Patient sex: M
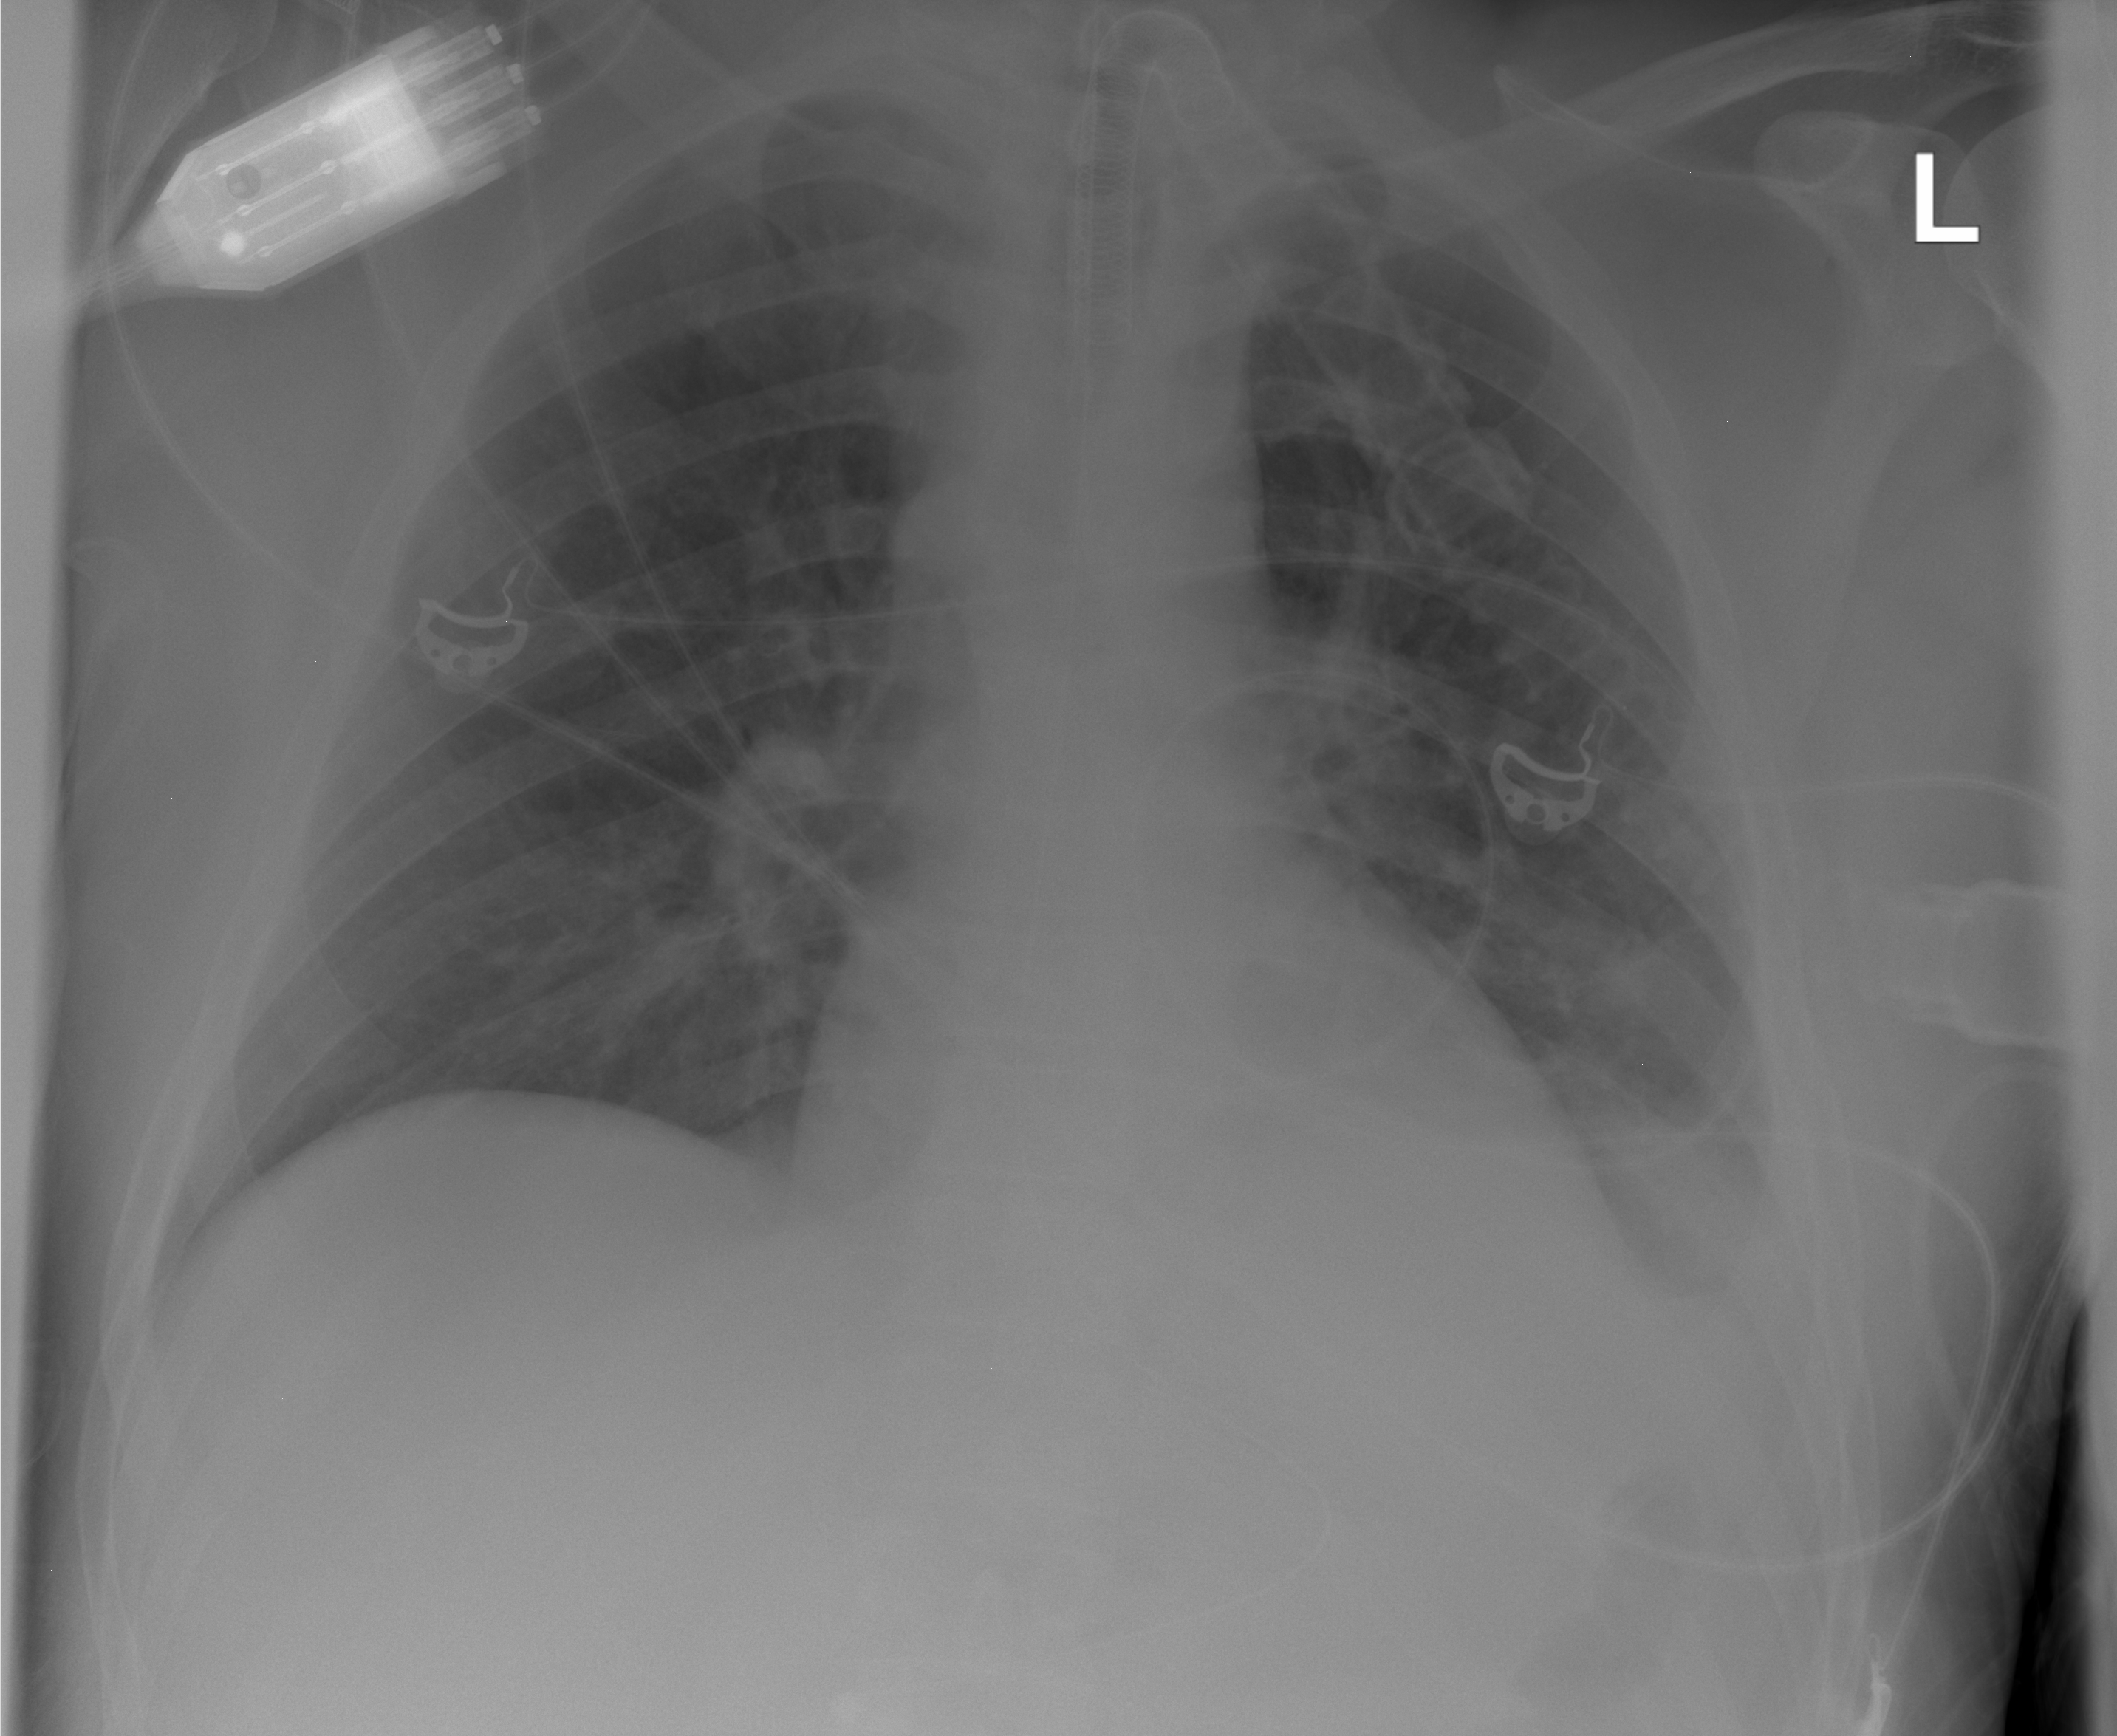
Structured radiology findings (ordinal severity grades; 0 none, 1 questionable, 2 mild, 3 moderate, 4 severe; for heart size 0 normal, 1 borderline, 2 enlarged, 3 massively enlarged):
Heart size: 0
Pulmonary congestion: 0
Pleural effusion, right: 0
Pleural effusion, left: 2
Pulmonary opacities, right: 0
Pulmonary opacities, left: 0
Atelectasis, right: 0
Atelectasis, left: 2